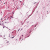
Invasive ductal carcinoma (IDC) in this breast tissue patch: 0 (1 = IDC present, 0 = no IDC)